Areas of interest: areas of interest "Binzhou West Service Area"
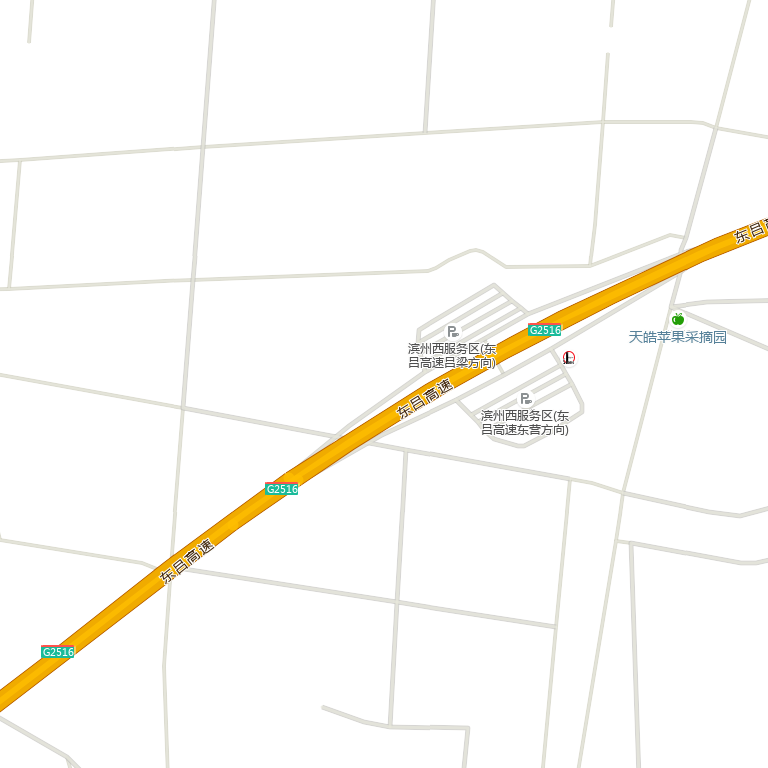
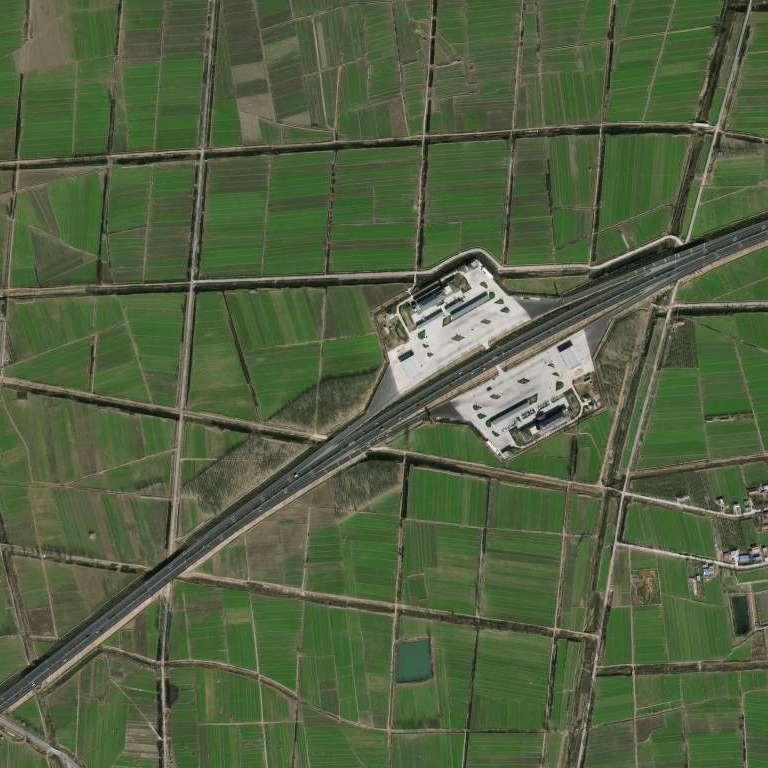